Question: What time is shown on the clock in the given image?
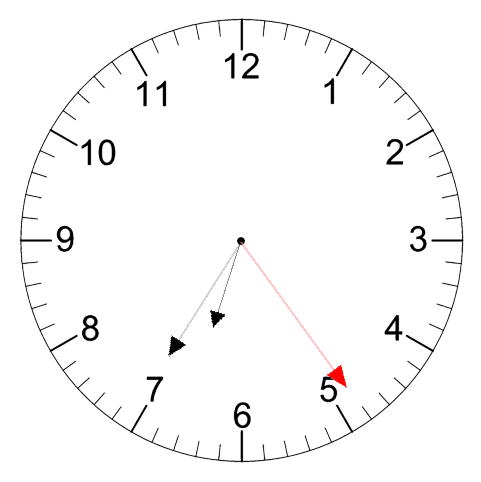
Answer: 06:35:24